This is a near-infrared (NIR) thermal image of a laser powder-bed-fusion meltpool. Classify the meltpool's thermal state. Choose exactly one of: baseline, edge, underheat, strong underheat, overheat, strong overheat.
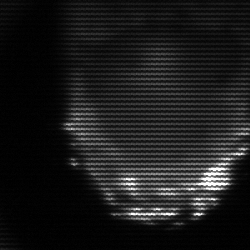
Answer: edge